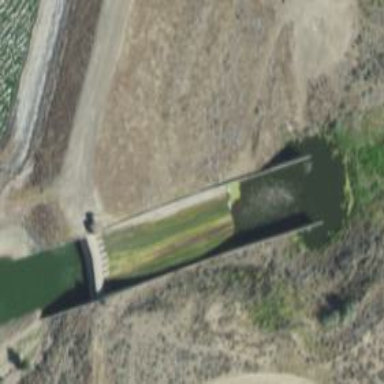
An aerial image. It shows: Spillway within waterway.